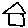
Label: house